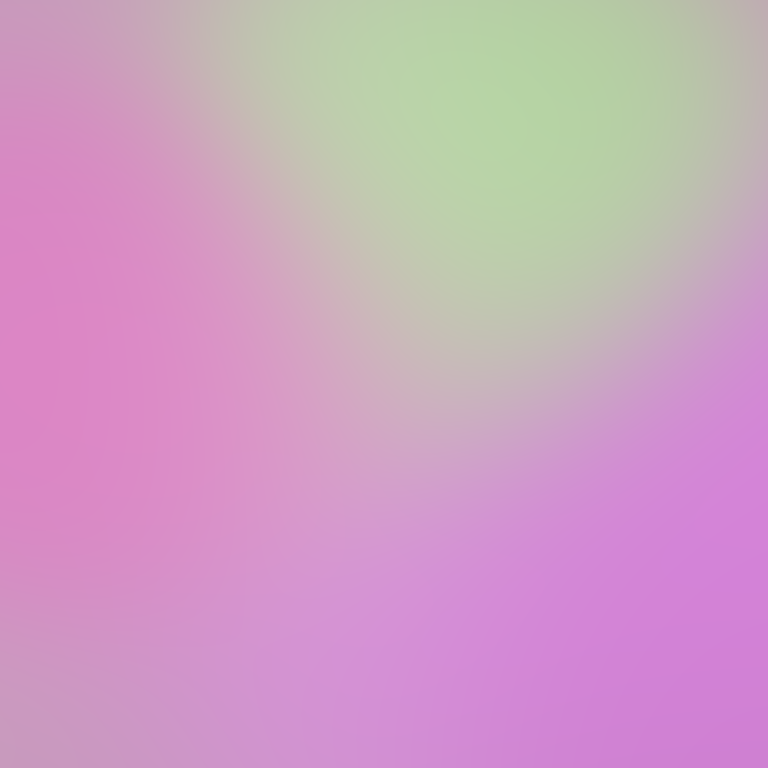
Abstract light effect, smooth gradient from soft pink to gentle green, calm atmosphere, diffuse light, no room, no furniture, no objects.